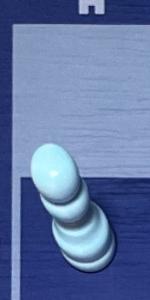
Label: Pawn_White